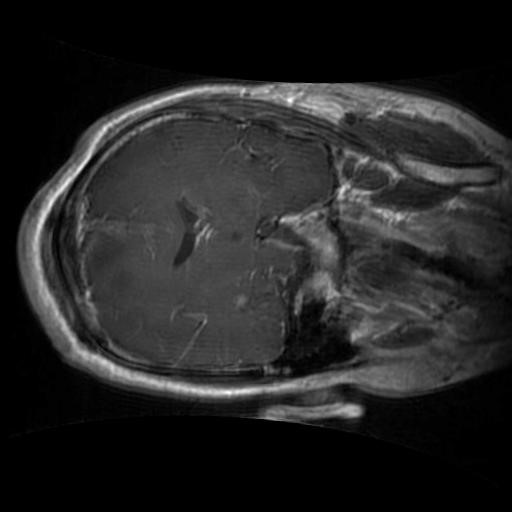
Label: brain_glioma